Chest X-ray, PA view. Patient: 62 years old, sex M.
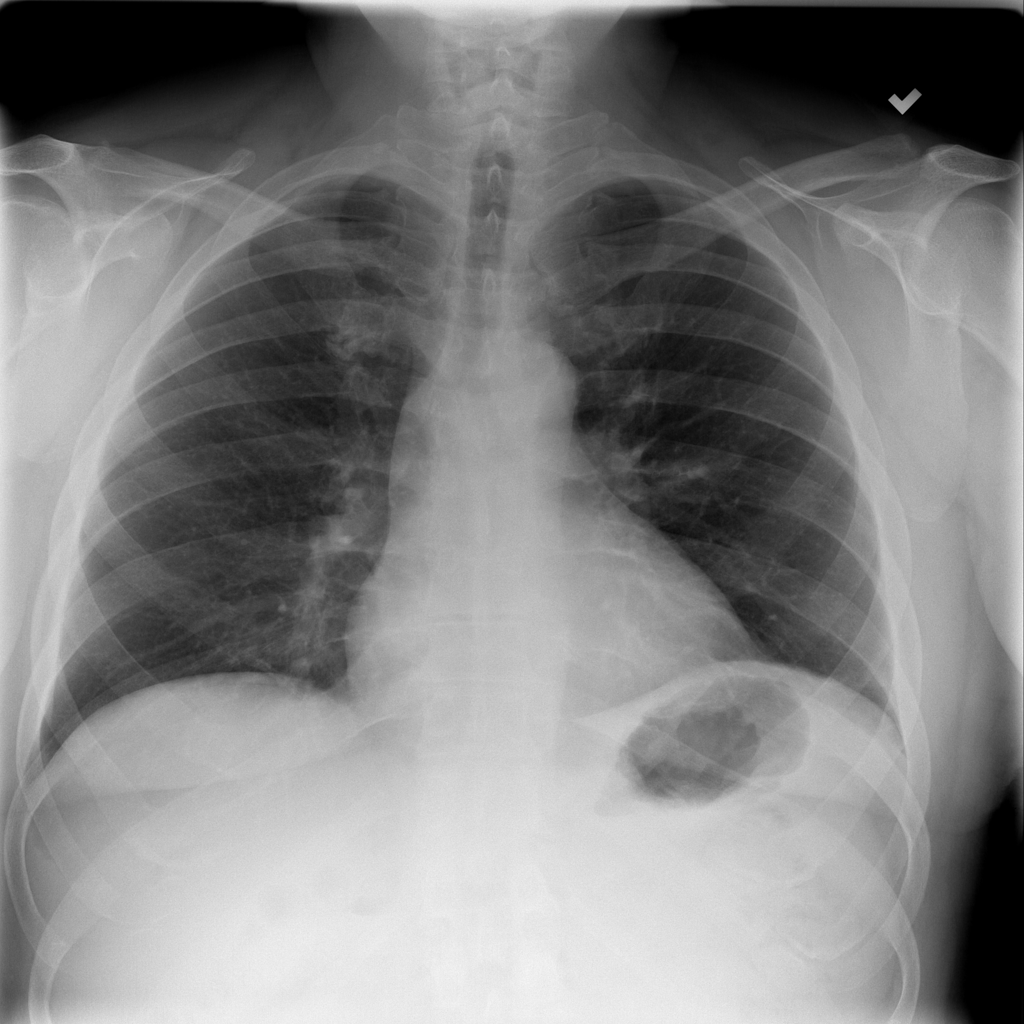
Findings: No Finding